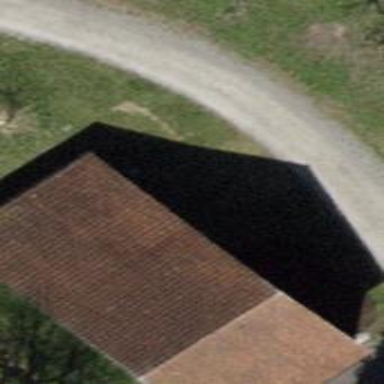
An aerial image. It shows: Shed.